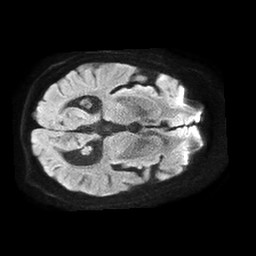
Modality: TRACE
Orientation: axial
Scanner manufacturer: philips
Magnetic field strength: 1.5 T
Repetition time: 4.6 s
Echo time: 0.08631 s